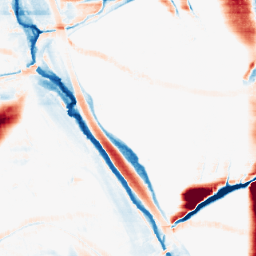
Category: morphological
Decomposition family: morphological_rect
Decomposition parameters: operation: average
width: 50
height: 10
Upsampling method: sinc_blackman
Upsampling parameters: scale: 2
kernel_size: 4
Upsampling scale: 2